Question: Would you like some help I am not able to leave the format to be able to generate a graph using highchart,
Do the following query in the database:
'''
var query = (from ir in db.IRR1235
where ir.cod_levantamento_id == idCodLev
select ir);
foreach (var item in query)
{
object[] values = new object[2];
values[0] = Convert.ToDecimal(item.inicial);
values[1] = Convert.ToDecimal(item.ir);
dataResult.Add(values);
}
'''
return the result to json
'''
return Json(data, JsonRequestBehavior.AllowGet);
'''
But the graph is just like this,

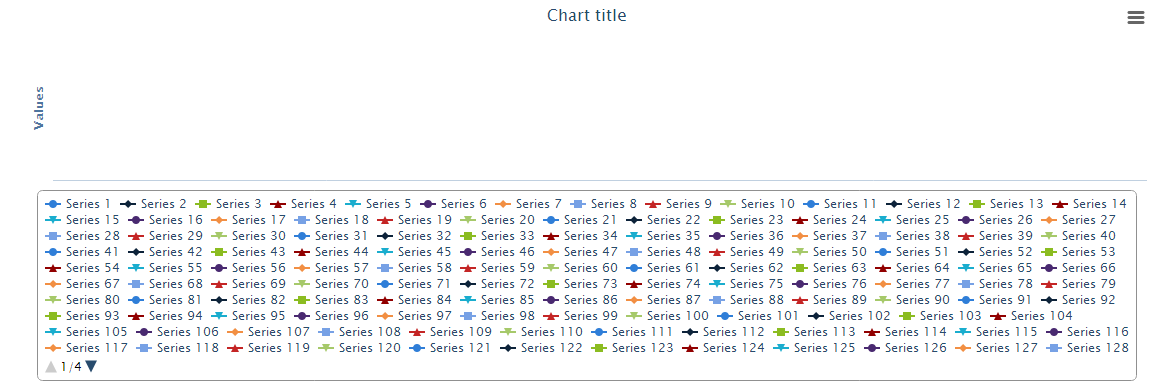
Answer: You don't show us how you are calling 'Highcharts' (and in the future, please provide enough code to reproduce your problem), but looking at what you've given us, your JSON would produce something like this:
'''
var jsonData = [[0,0],[1,10],[2,20],[3,30],[4,40],[5,50],[6,60],[7,70],[8,80],[9,90]];
'''
If you called 'Highcharts' like this:
'''
$('#container').highcharts({
series: jsonData
});
'''
It would produce a broken plot like you show in your image.
If you called highcharts like this though:
'''
$('#container').highcharts({
series: [{data: jsonData}]
});
'''
You'd get a single data series plotted correctly.